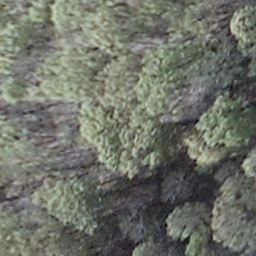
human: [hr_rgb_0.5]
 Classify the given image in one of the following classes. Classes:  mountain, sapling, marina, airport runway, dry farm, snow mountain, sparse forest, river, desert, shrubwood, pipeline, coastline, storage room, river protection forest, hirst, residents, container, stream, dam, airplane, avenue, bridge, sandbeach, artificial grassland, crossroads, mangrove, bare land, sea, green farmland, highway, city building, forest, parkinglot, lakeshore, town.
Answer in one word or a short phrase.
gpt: shrubwood